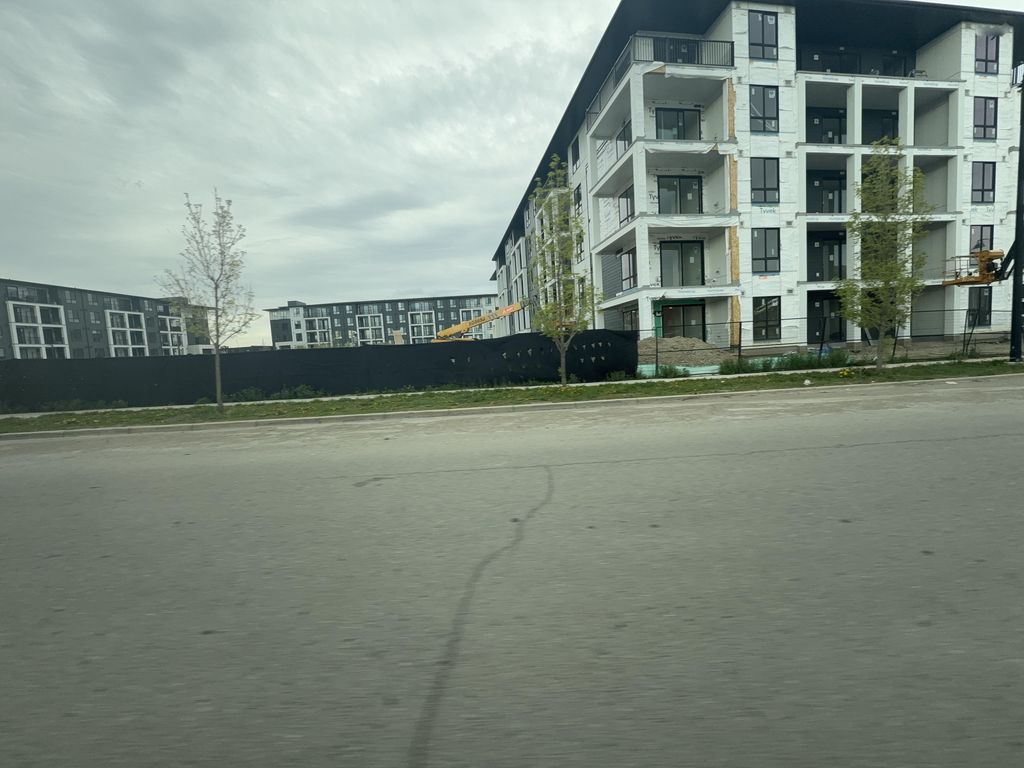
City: calgary